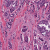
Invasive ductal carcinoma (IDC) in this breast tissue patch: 1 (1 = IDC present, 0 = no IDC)